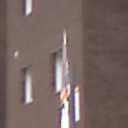
Verkehrszeichen: Arbeitsstelle
Zusatzzeichen unten: ZeitangabenMitBeschraenkungAufWochentage3
Umgebung: Outdoor, Urban
Tageszeit: MorningAfternoon
Wetter: Overcast
Licht: Natural
Jahreszeit: NotSpecified
Kontrast: LowContrast